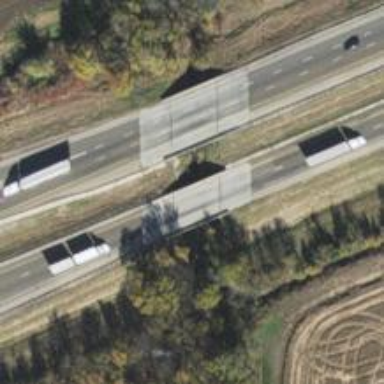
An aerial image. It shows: Beam-structured bridge on motorway.